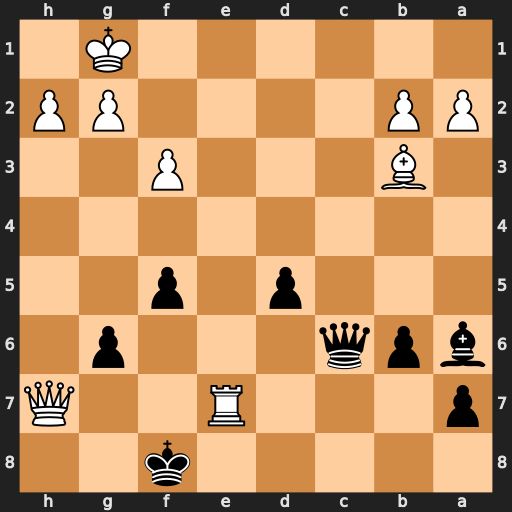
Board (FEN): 5k2/p3R2Q/bpq3p1/3p1p2/8/1B3P2/PP4PP/6K1
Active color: b
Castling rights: -
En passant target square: -
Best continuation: Qc5+ Kh1 Qc1+ Bd1 Qxd1+ Re1 Qxe1#